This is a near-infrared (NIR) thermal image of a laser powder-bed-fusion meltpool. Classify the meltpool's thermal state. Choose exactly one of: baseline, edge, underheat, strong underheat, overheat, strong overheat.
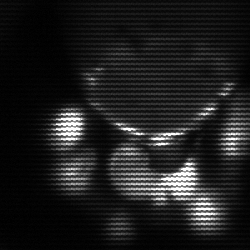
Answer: edge